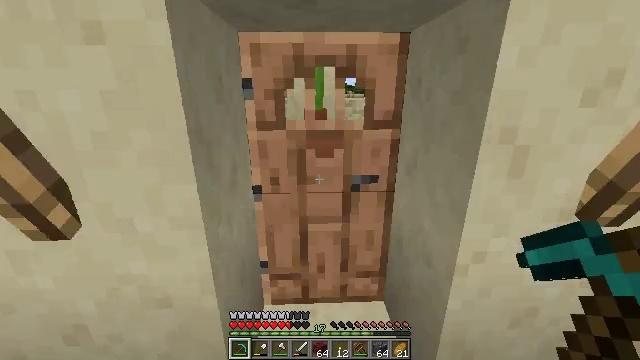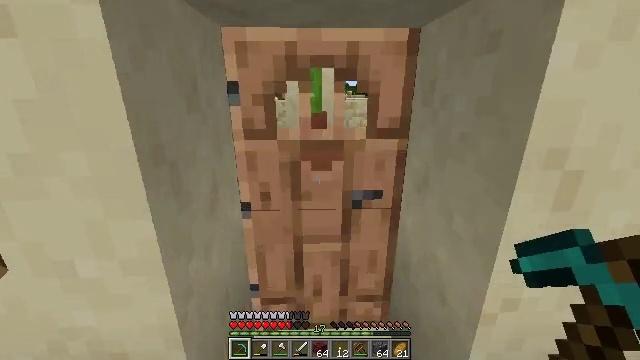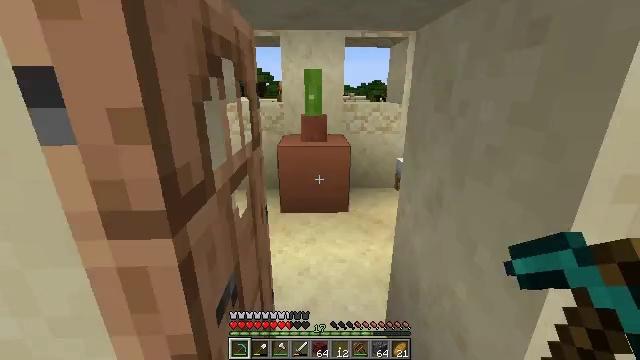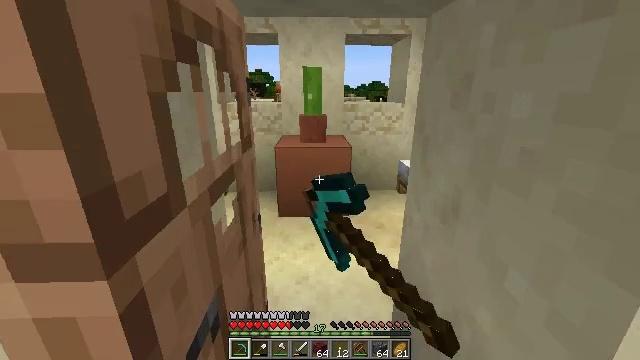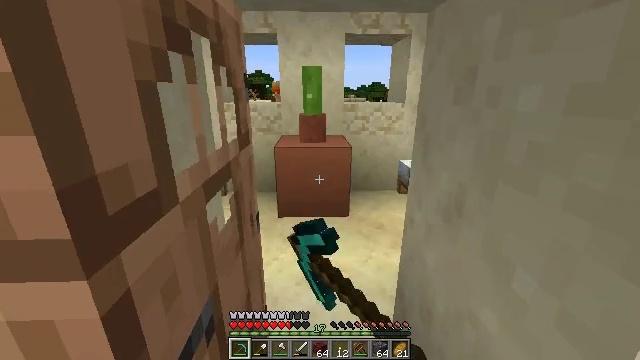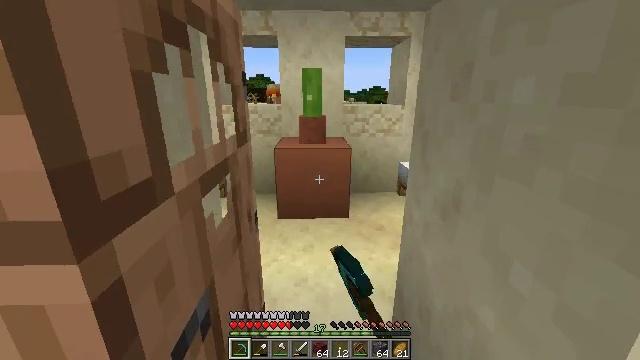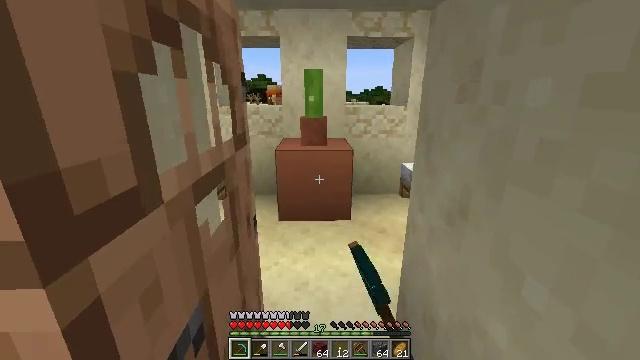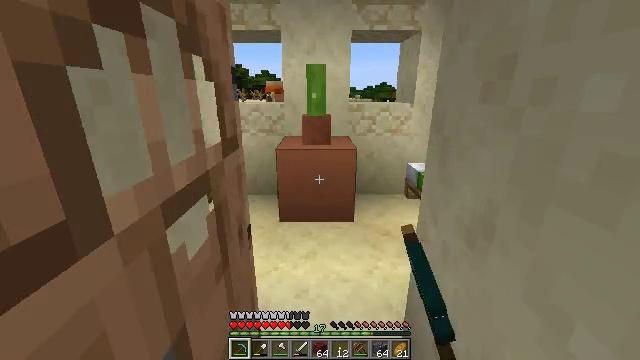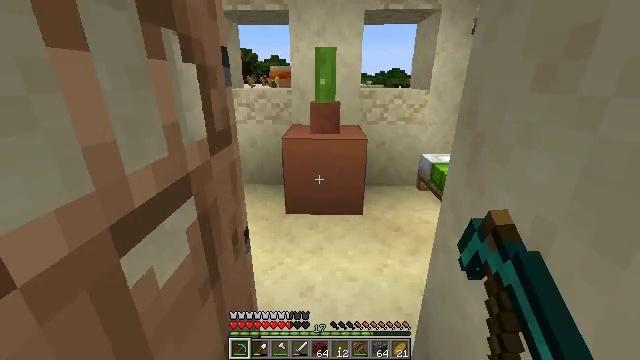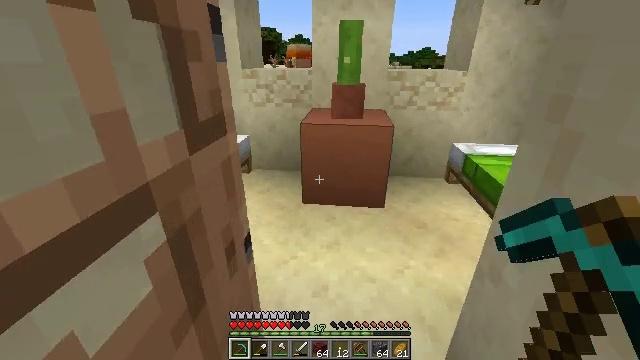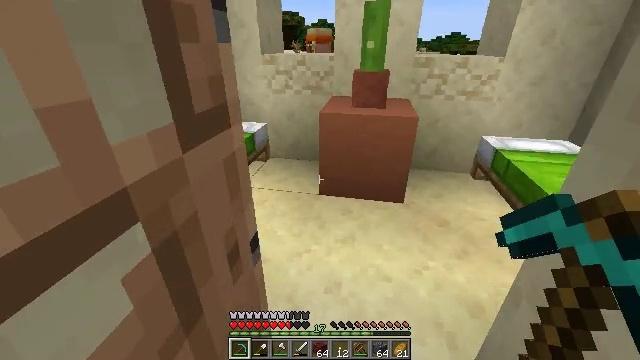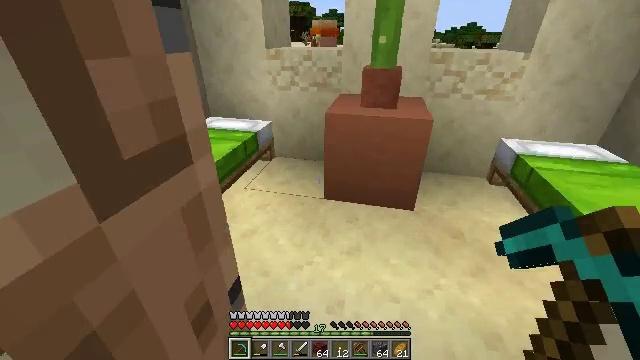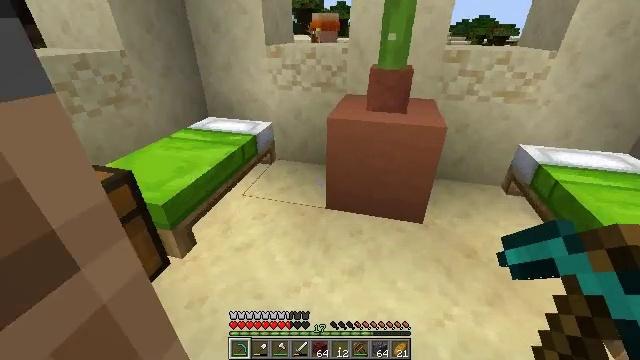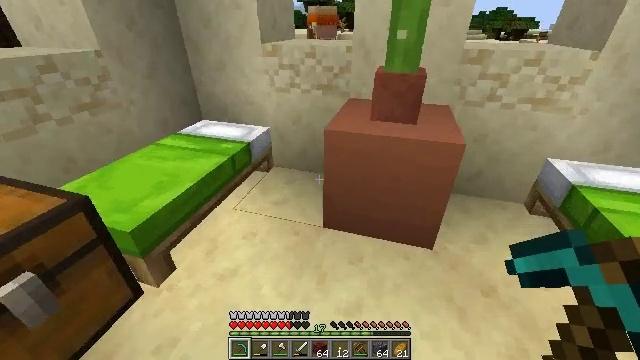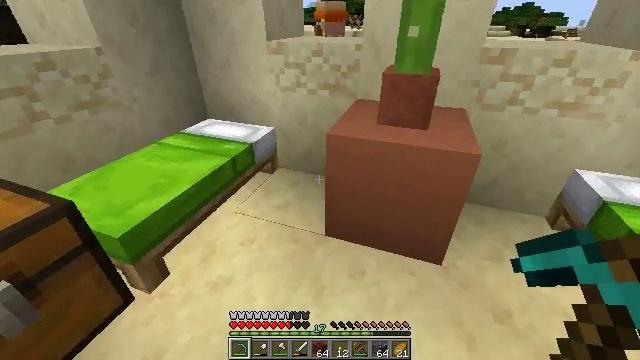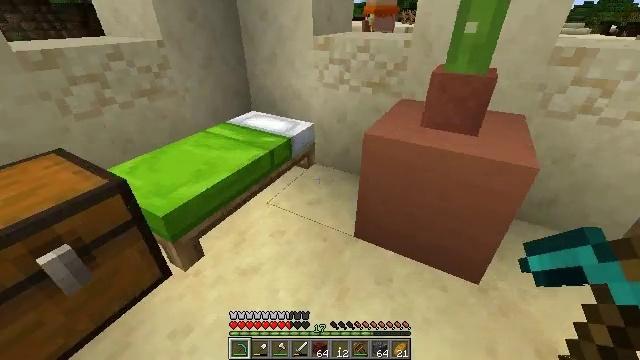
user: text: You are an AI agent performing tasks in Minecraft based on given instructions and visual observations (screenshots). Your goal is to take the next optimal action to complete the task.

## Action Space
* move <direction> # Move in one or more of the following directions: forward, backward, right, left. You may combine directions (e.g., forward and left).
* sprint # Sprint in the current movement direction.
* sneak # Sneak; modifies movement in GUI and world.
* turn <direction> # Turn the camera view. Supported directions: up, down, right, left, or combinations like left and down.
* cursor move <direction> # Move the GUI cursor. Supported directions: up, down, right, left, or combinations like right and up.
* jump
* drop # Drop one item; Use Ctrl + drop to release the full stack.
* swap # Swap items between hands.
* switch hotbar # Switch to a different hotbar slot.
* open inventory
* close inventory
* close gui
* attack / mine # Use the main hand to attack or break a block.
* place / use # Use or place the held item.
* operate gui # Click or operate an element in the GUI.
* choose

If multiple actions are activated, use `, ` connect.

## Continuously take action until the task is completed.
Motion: motion action
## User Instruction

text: Break the white glazed terracotta for reuse.
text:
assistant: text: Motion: move forward
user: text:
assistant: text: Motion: move forward, use / place
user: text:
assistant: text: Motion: move forward, use / place
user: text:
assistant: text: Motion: move forward, use / place
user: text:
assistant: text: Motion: move forward
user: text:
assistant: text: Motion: move forward
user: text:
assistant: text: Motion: move forward
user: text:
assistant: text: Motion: move forward, turn left and down
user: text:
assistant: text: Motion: move forward, turn left and down
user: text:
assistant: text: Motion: move forward, turn left and down
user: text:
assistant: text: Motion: move forward, turn left and down
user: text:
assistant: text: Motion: move forward, turn left and down
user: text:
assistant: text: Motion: move forward and move right, turn left and down
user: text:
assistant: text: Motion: move forward and move right, turn left
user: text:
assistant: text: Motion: move forward and move right, turn left
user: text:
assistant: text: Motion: move forward, turn left
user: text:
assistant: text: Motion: turn left
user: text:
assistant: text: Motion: turn left
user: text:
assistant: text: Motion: turn left
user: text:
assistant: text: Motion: turn left
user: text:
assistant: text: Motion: no_op
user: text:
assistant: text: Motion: no_op
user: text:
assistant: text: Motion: no_op
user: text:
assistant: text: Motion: use / place
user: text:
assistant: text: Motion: use / place
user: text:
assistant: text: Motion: use / place
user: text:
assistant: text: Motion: no_op
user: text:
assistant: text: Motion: turn up
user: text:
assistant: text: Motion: cursor move right and up, open gui
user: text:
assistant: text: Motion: cursor move left and down